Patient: sex F, age 55
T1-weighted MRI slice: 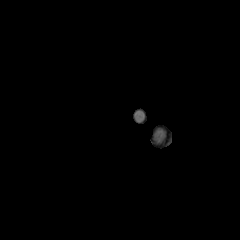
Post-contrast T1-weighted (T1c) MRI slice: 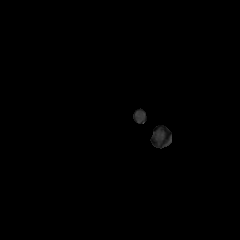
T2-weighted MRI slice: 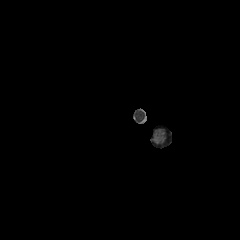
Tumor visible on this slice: no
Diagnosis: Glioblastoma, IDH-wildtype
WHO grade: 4